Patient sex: M
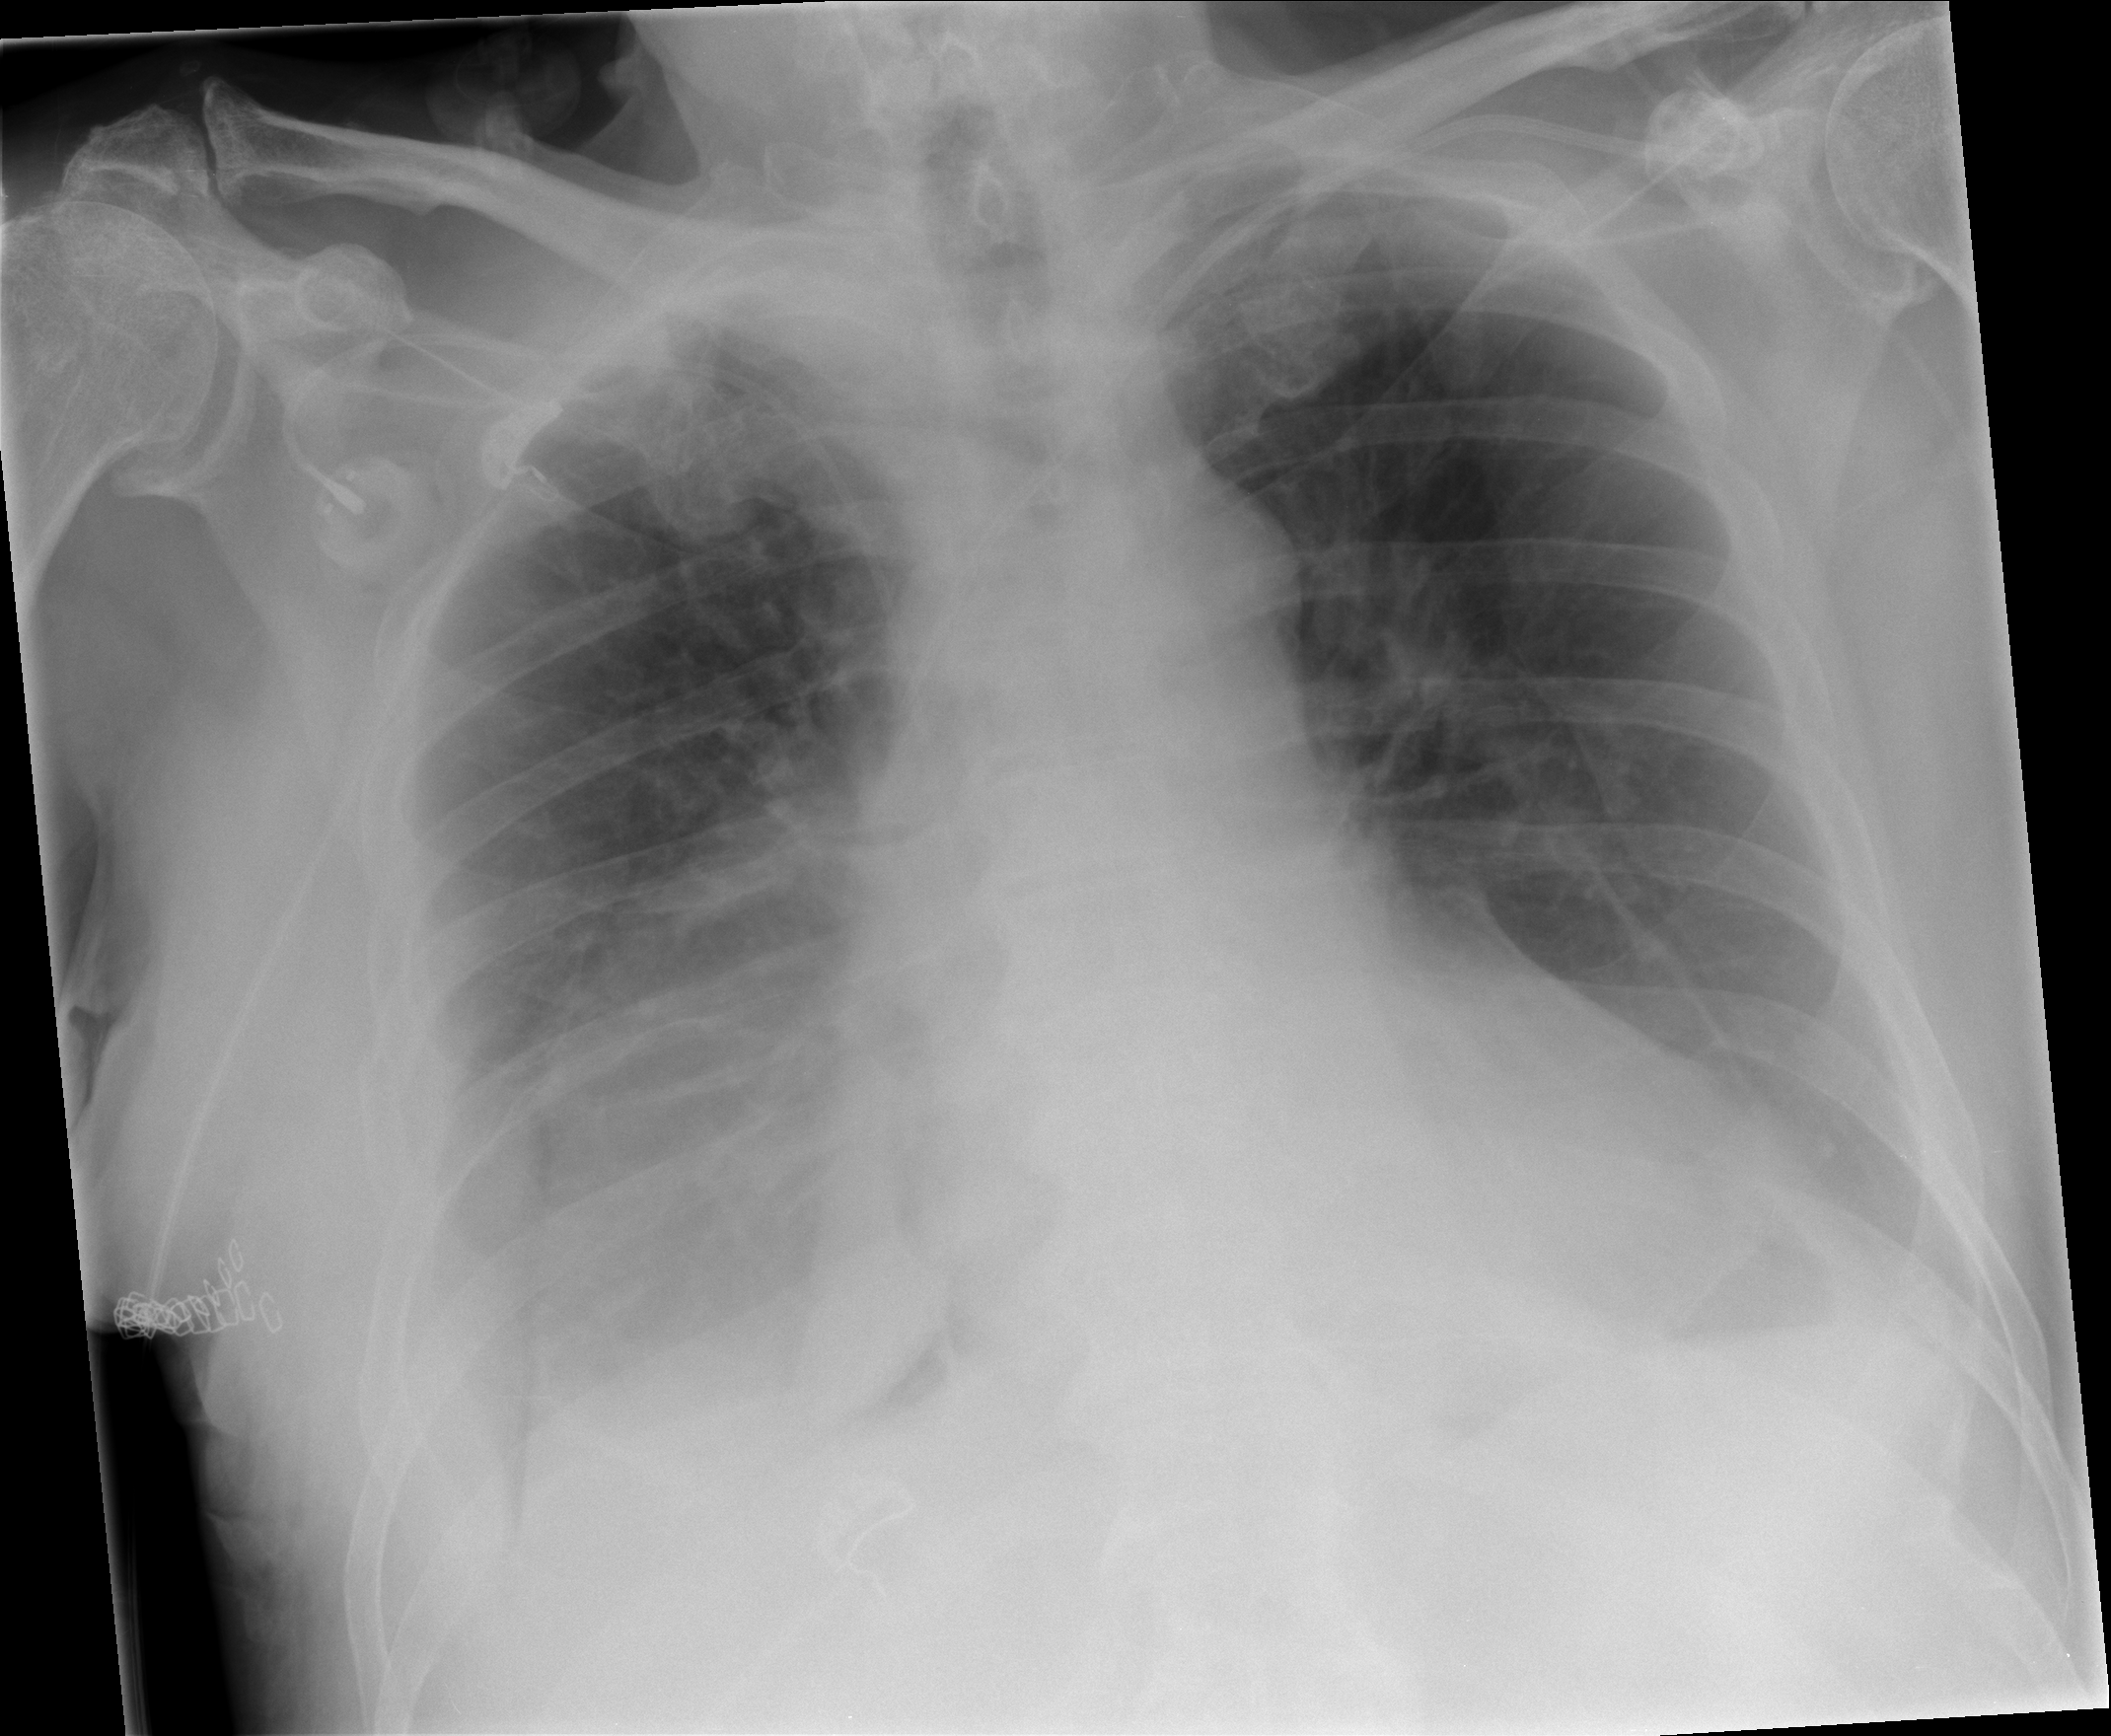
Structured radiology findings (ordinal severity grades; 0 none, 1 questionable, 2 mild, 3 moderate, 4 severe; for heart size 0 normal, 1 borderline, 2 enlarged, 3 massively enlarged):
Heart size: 2
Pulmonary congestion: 0
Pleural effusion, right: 2
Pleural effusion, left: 0
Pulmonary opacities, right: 1
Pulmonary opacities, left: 0
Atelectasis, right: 2
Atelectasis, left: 0